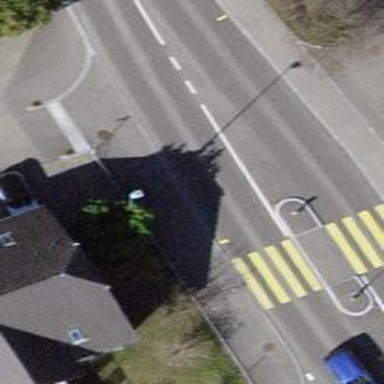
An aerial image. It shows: Bus stop with shelter. It is platform for public transport.